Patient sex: M
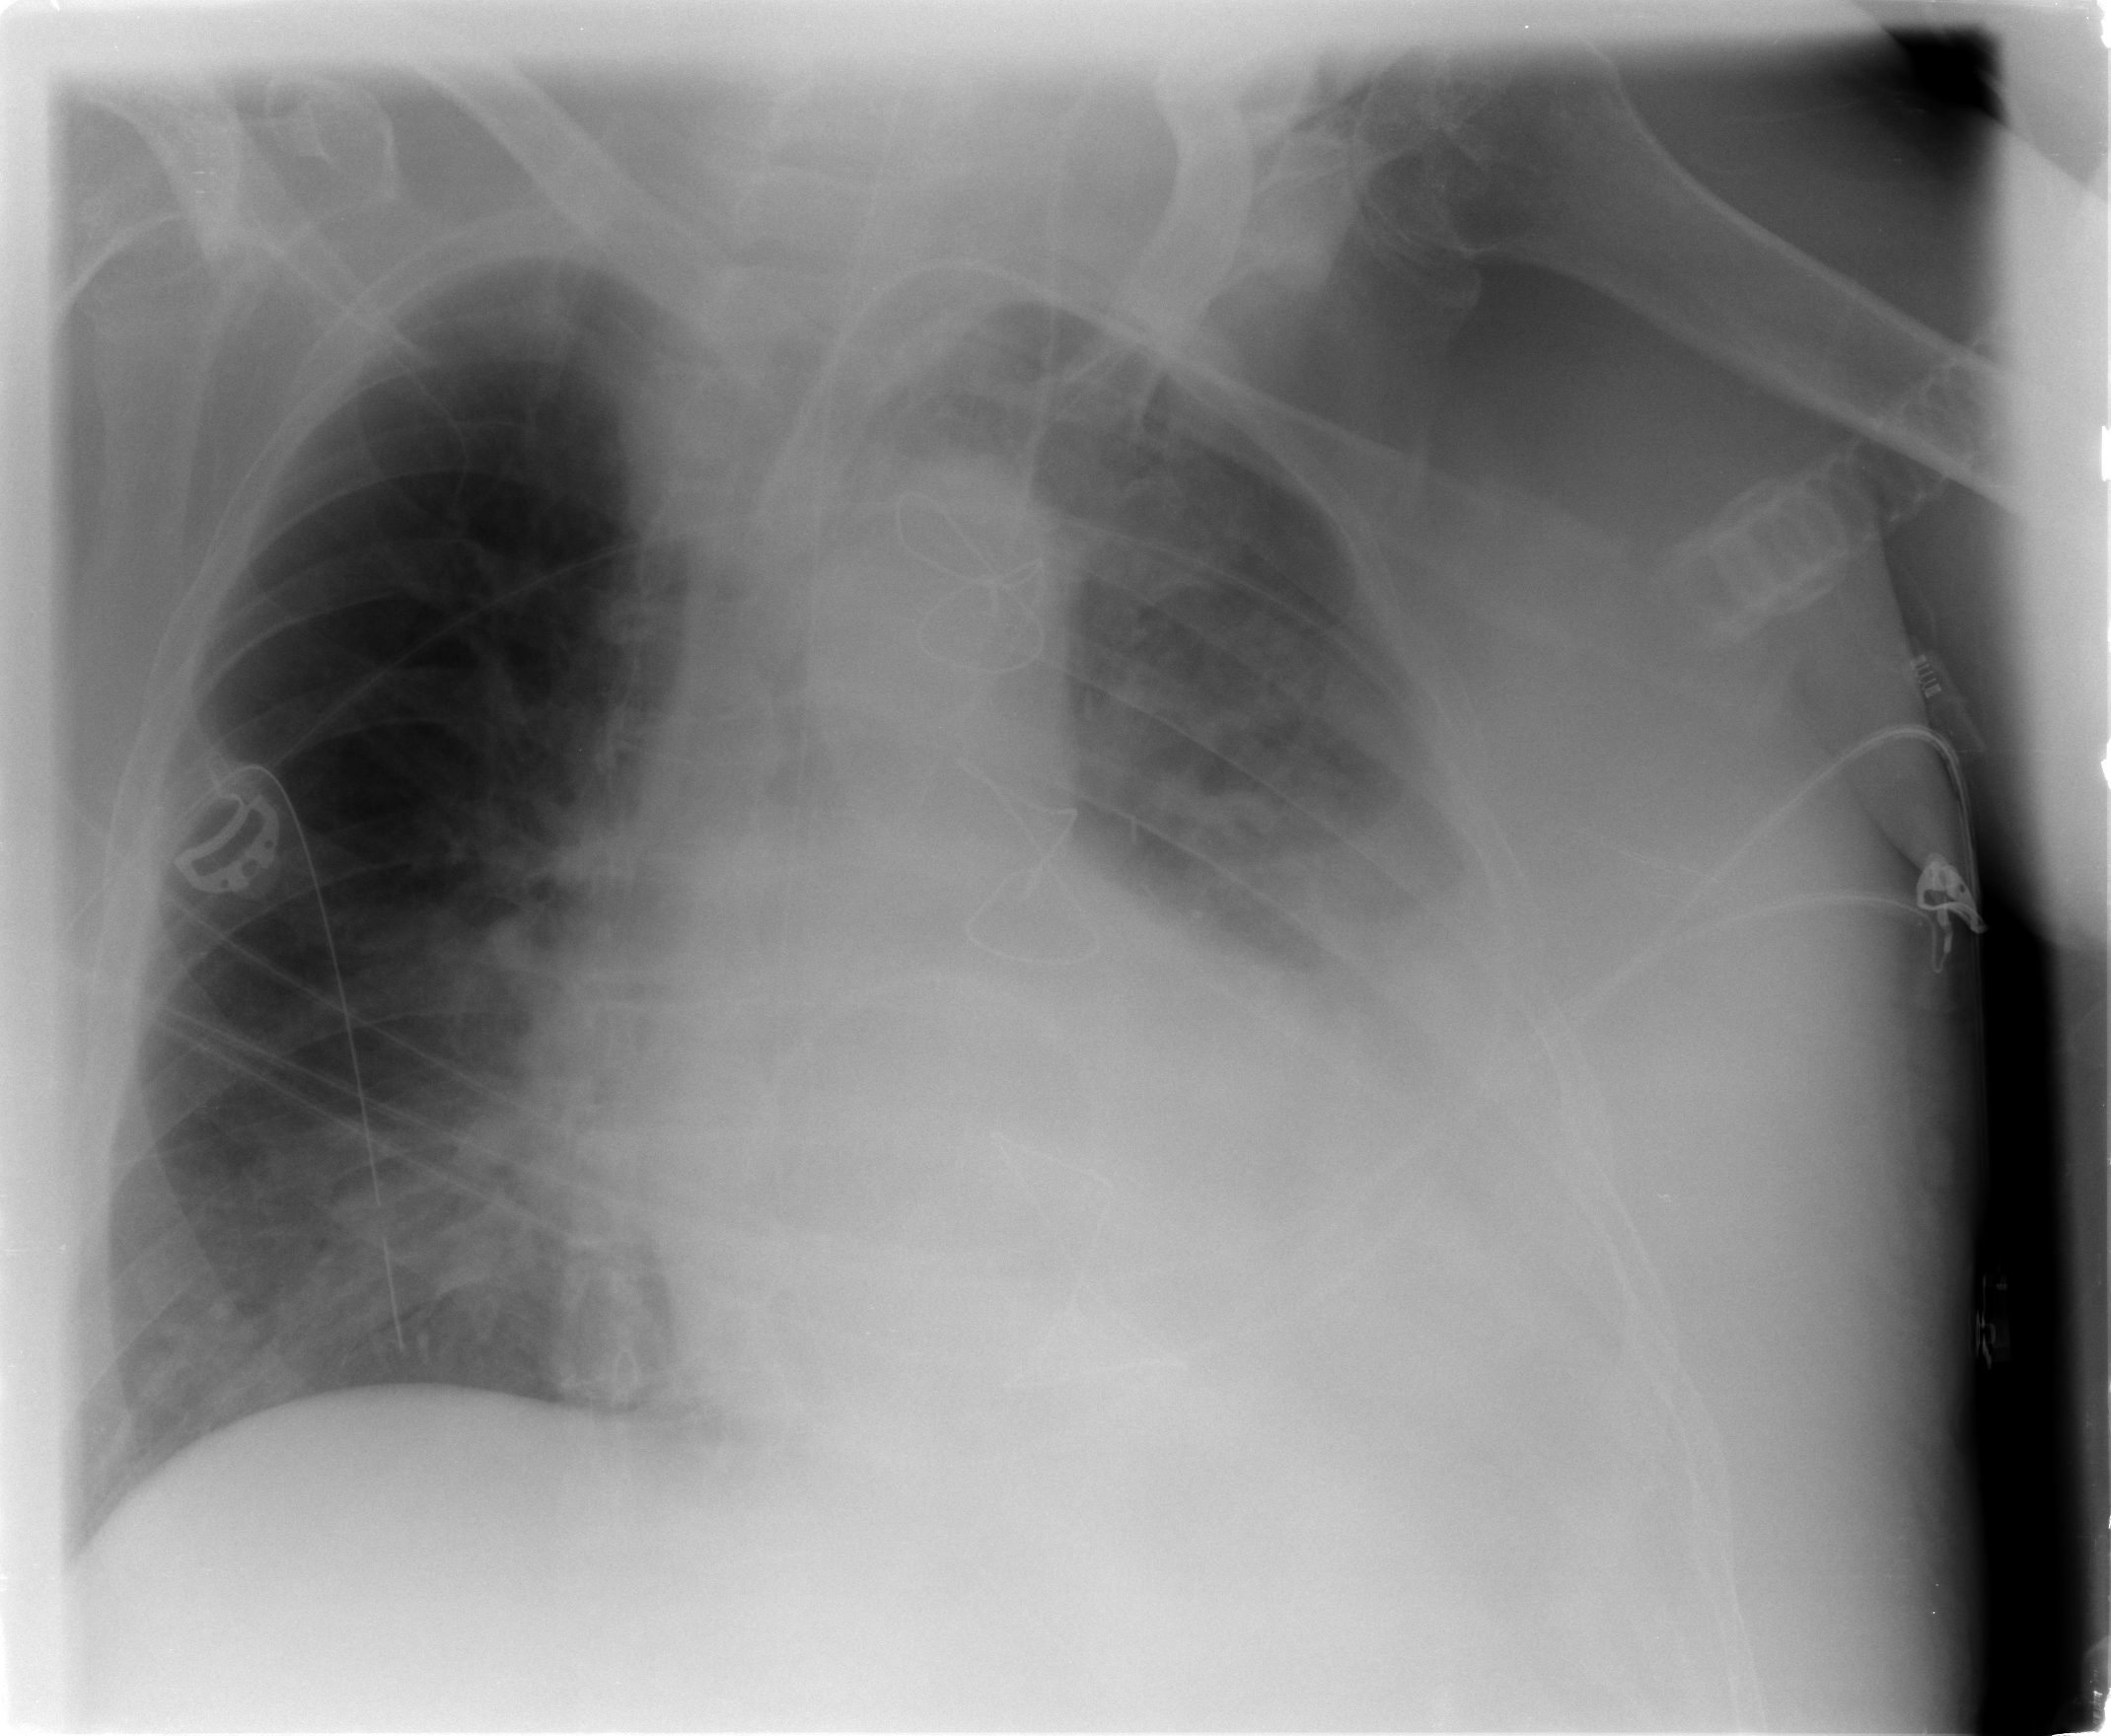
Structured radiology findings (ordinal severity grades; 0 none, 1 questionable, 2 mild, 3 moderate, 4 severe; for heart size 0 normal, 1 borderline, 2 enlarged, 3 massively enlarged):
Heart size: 2
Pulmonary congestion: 2
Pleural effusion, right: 0
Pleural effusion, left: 3
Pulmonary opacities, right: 0
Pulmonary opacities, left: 2
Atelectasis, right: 2
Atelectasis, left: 2